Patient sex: M
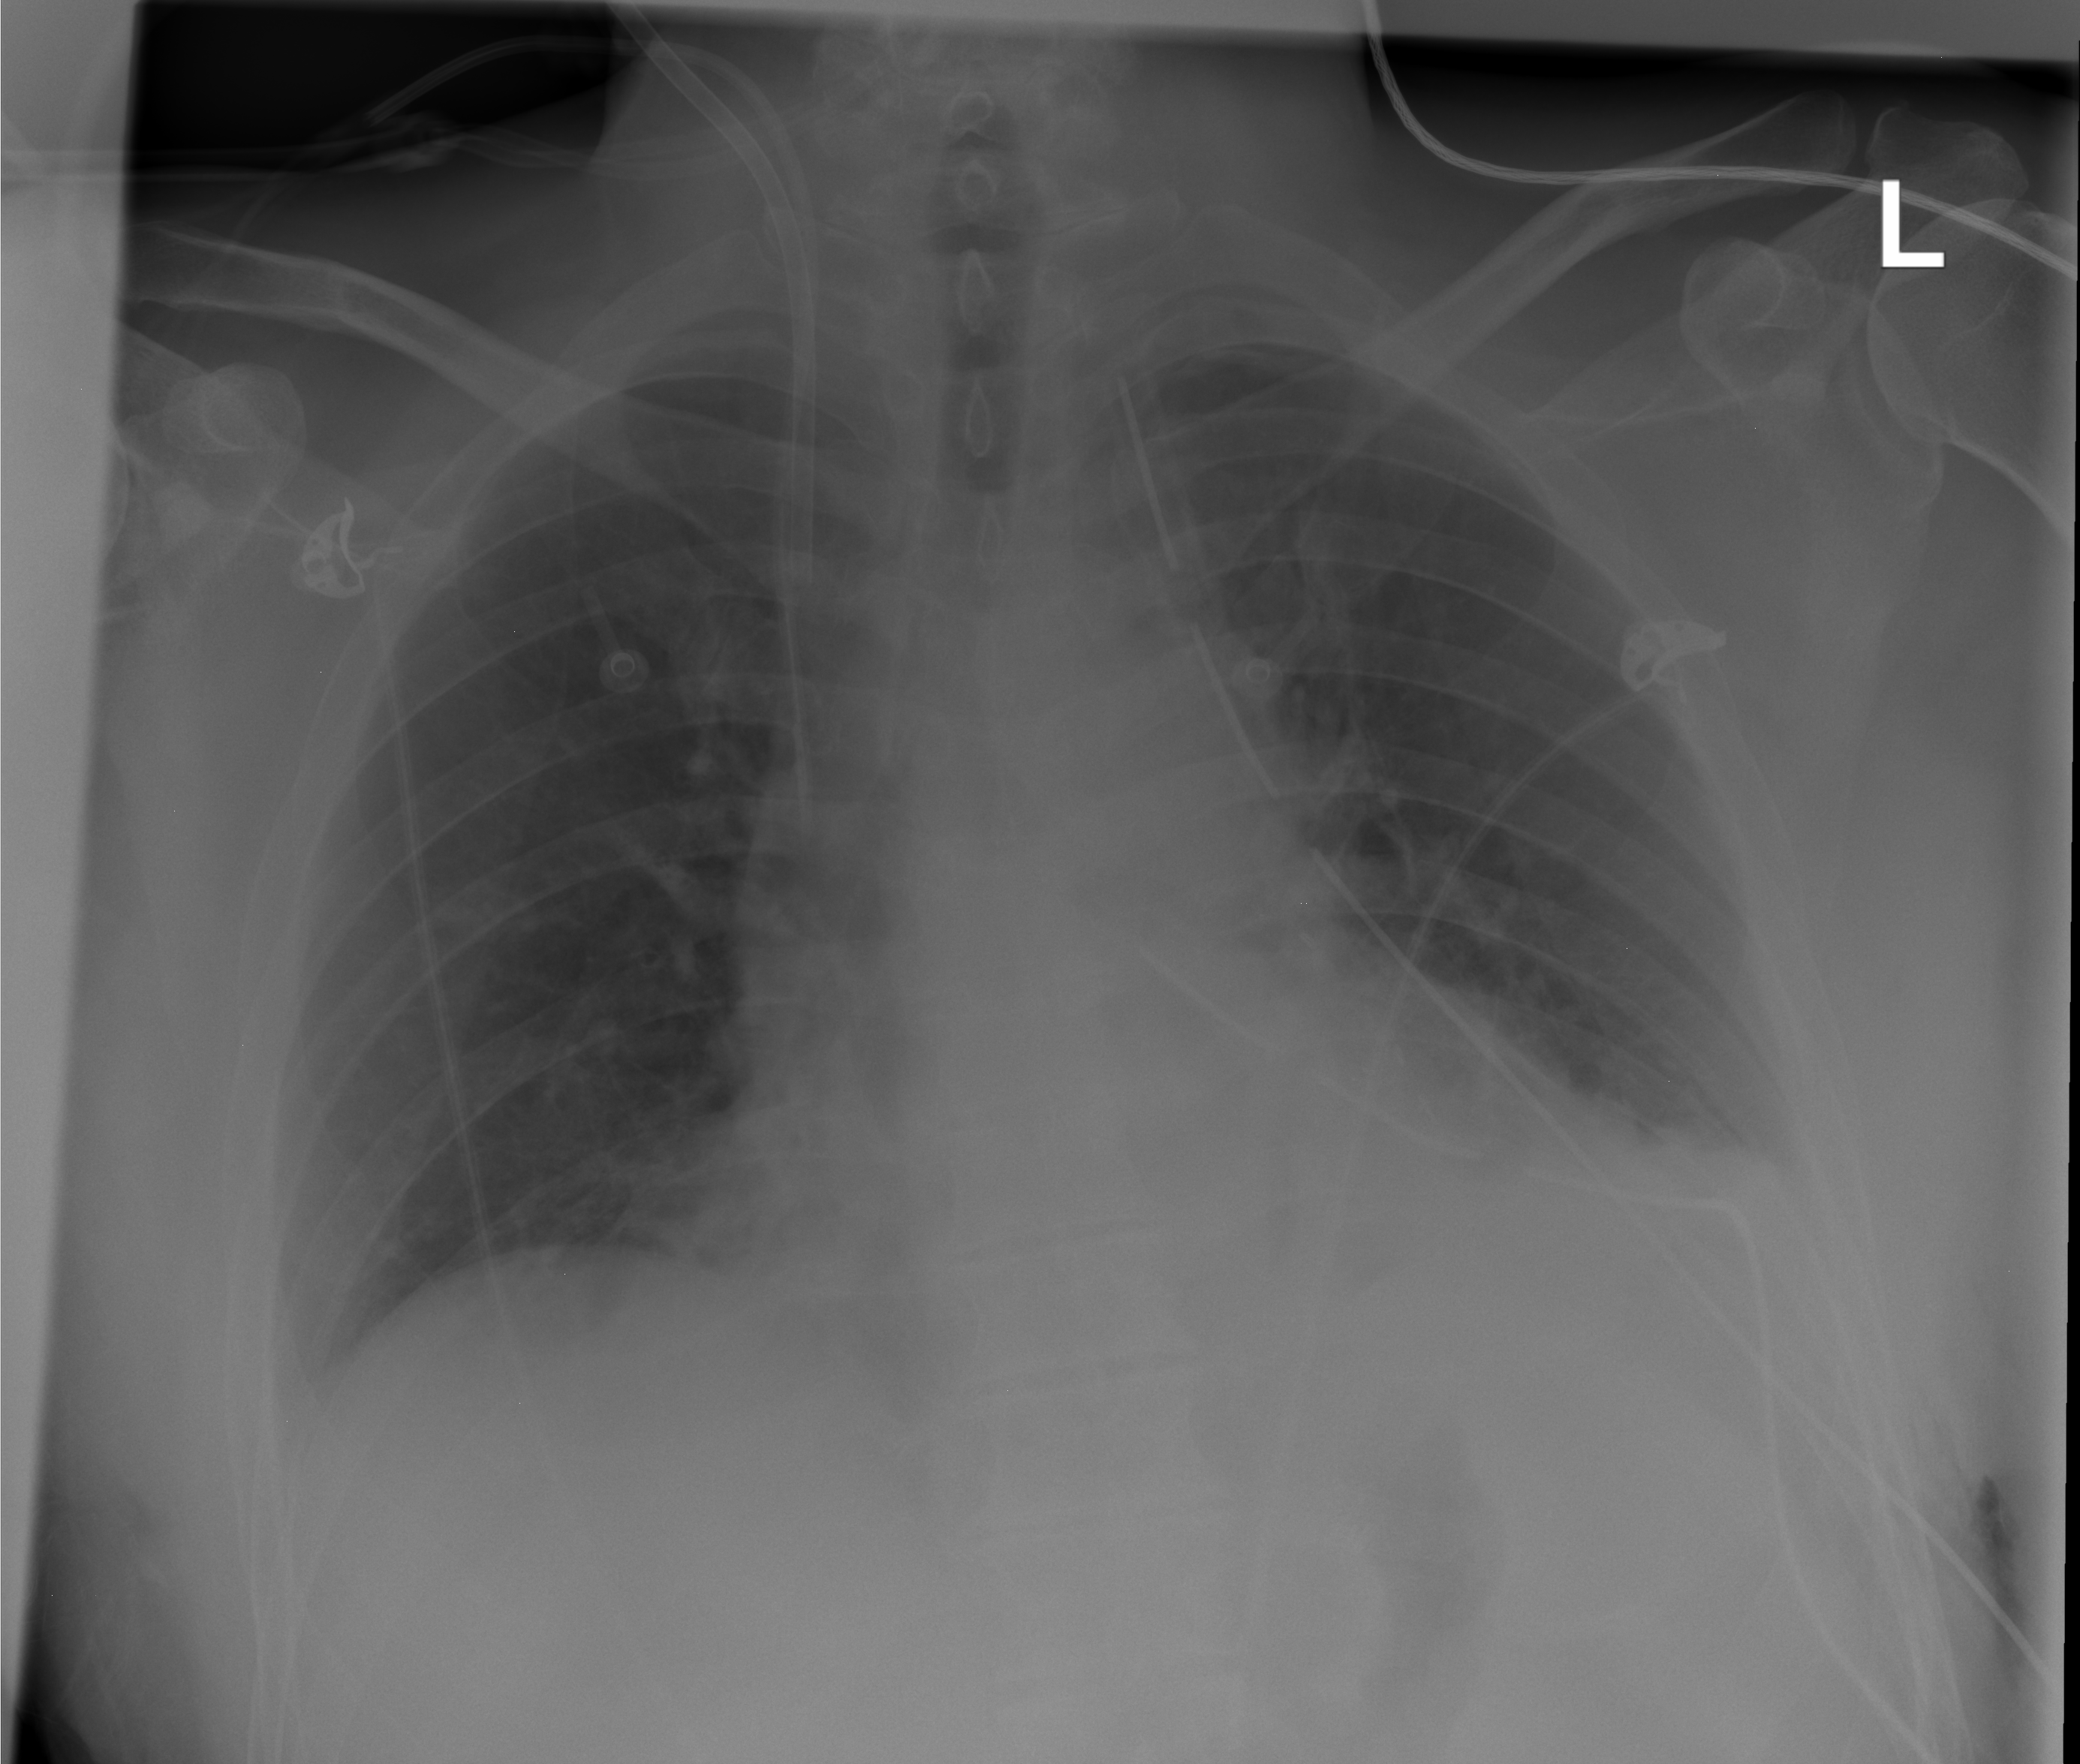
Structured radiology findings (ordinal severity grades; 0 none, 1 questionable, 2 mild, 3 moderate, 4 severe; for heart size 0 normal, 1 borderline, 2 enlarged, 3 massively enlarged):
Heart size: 1
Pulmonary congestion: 1
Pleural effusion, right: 1
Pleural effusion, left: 2
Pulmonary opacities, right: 0
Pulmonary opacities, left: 0
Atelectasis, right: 1
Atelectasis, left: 1